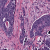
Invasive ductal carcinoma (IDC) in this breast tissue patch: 0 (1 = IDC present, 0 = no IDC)